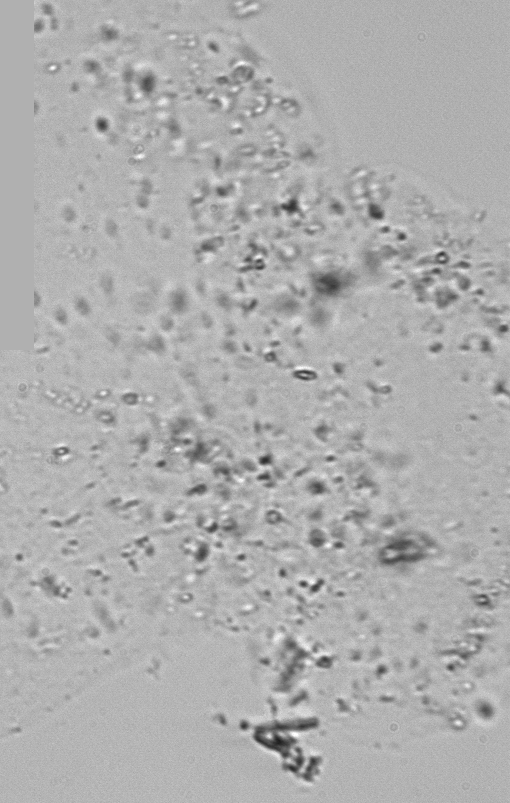
Label: Phaeocystis